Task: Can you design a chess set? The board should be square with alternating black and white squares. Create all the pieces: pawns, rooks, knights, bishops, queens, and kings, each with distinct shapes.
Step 1488:
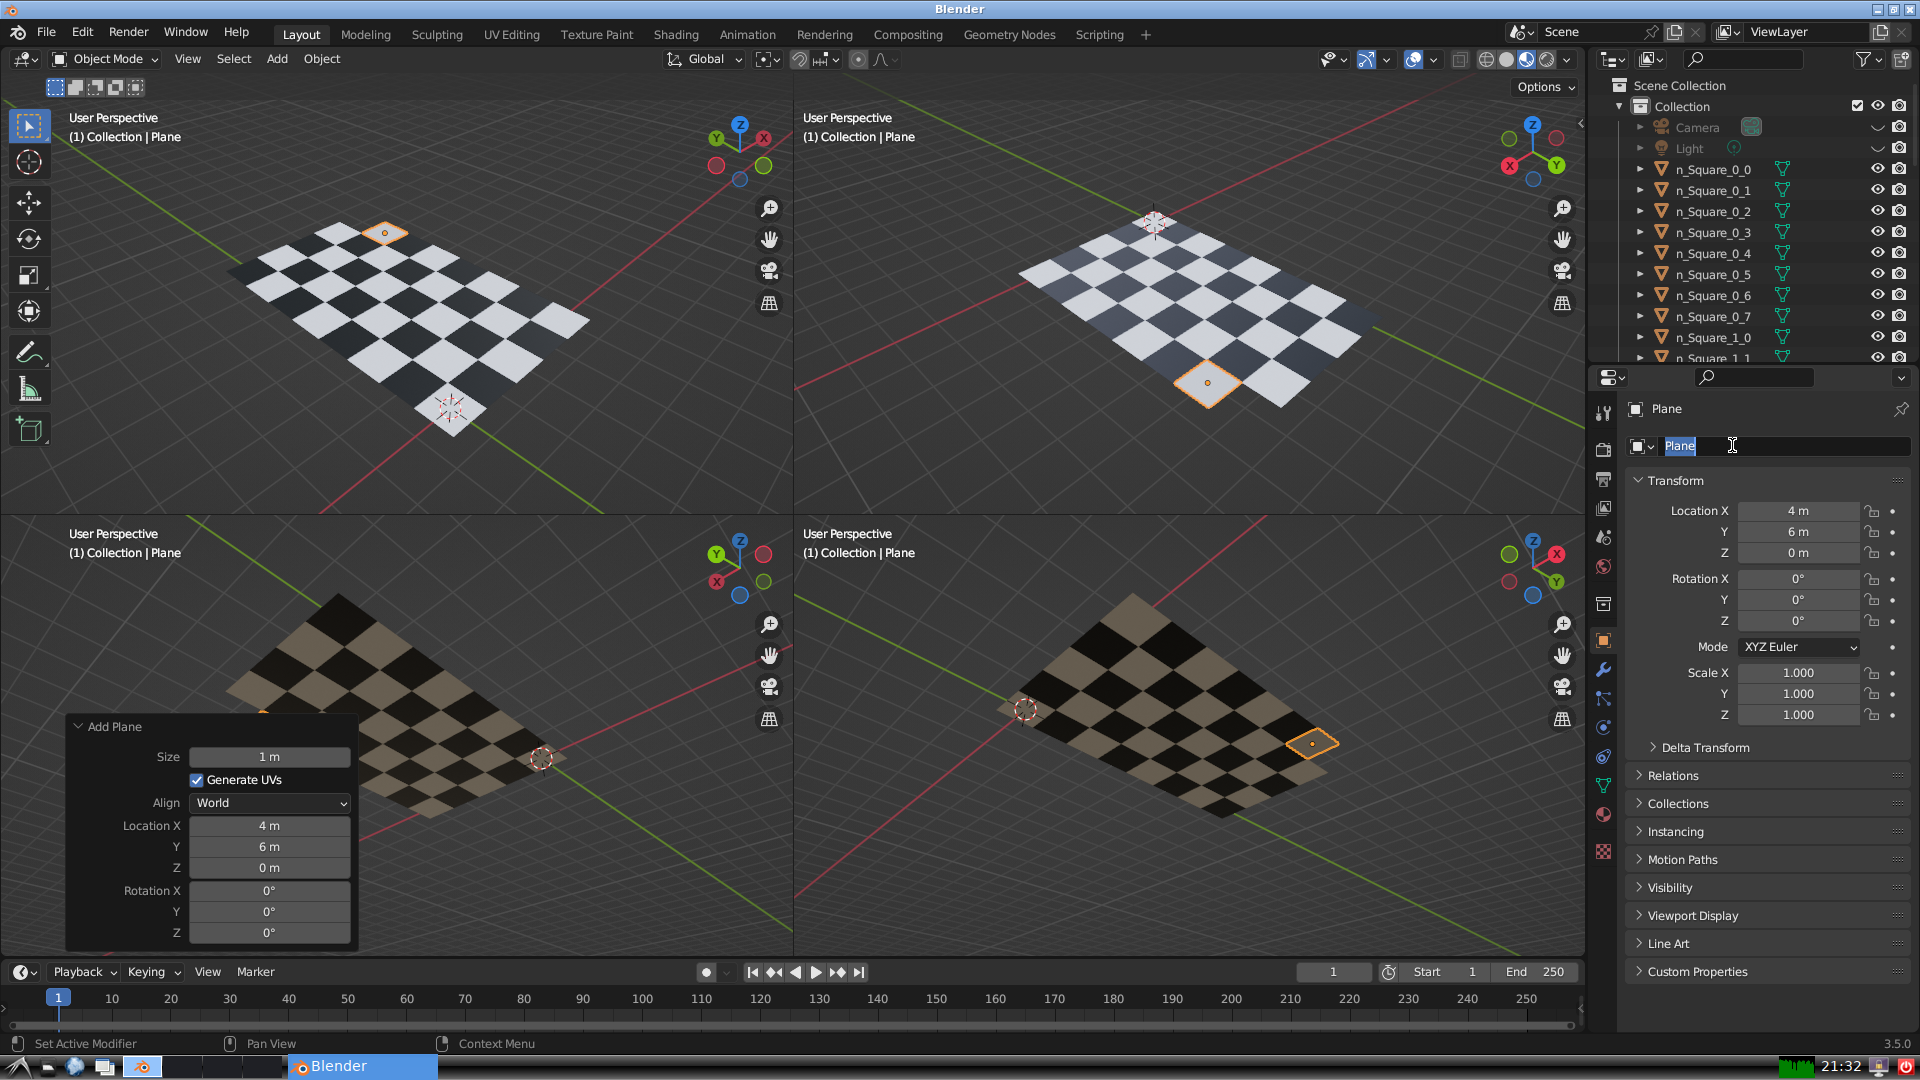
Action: input_text: n_Square_4_6